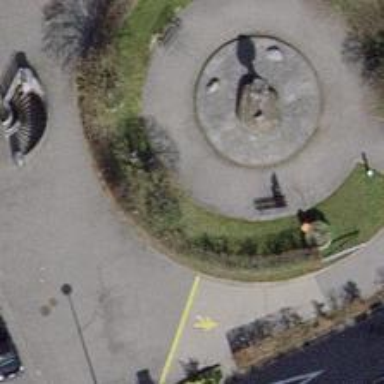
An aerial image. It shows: Bench for seating.